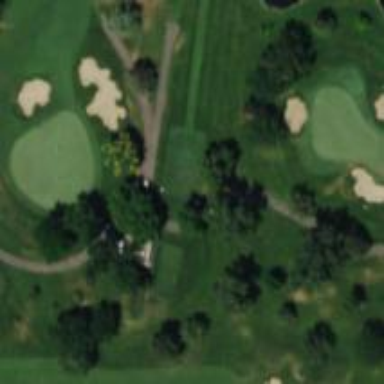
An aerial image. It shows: Golf cartpath that is also road path.